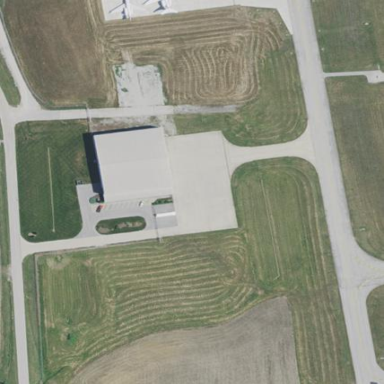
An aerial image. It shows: Apron at the airport.